Frequency: 95000
Velocity: 0,2945
Power: 40,9
Pulse duration: 0,0000001
Pass count: 1
Magnification: 10
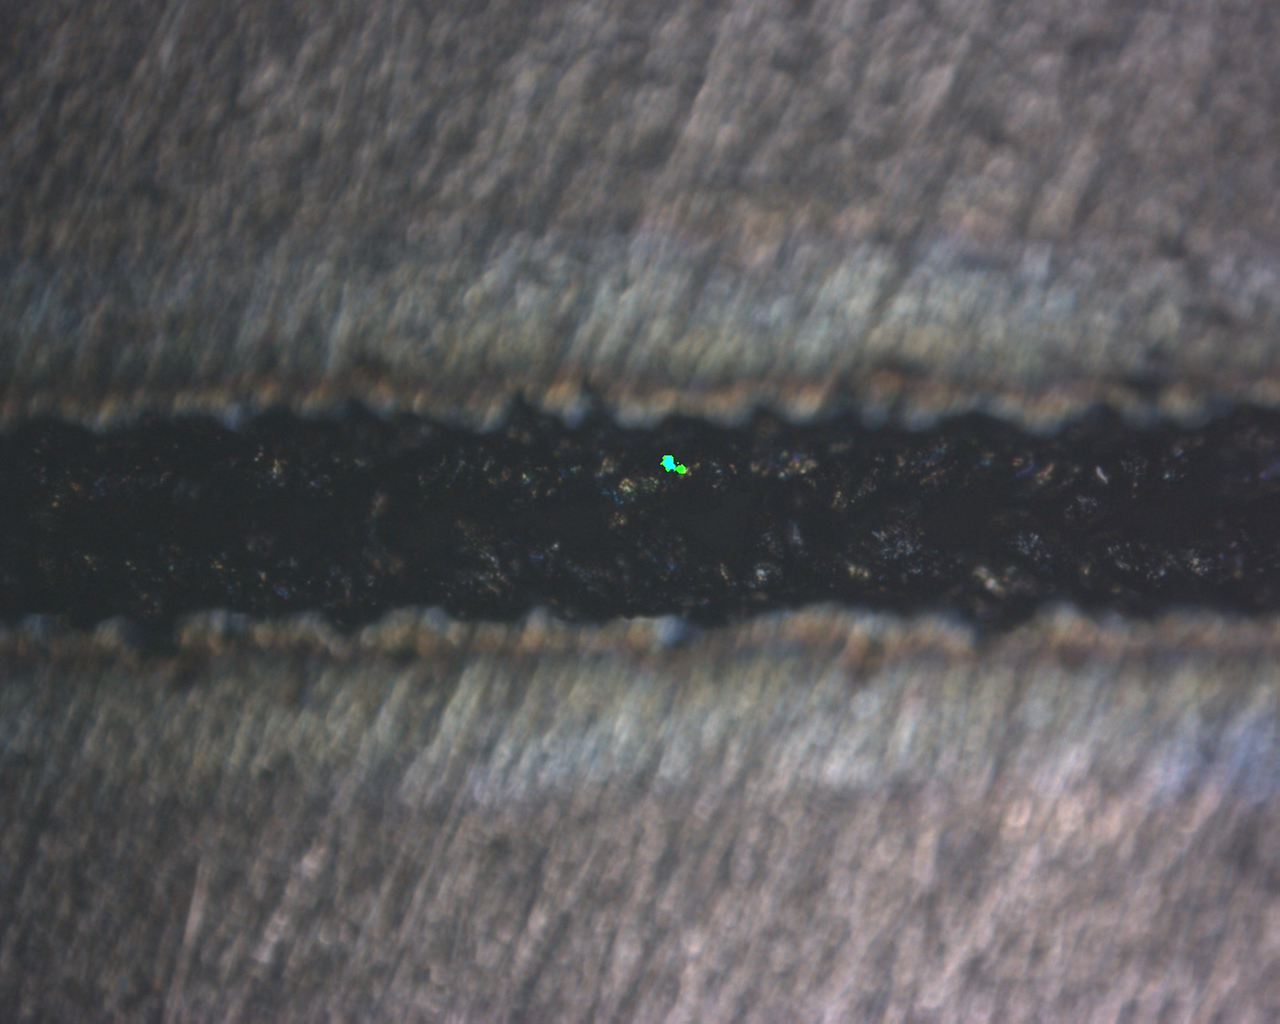
Measured width: 114.999
Other width: 90.053